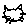
Label: cat